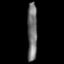
Tissue: lung
Cell type: T cells
Senescence score: 0.2083
Nuclear area (px): 571
Mean DAPI intensity: 111.552